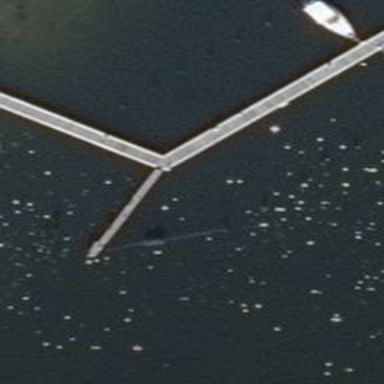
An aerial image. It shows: Man-made pier.